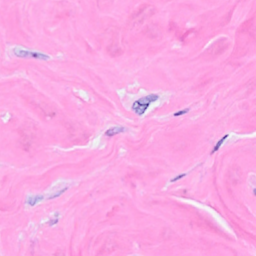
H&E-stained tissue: Breast